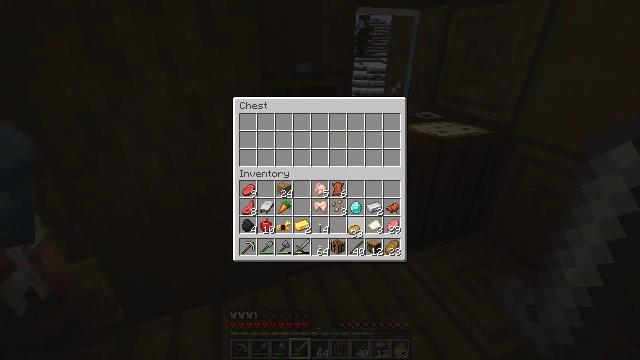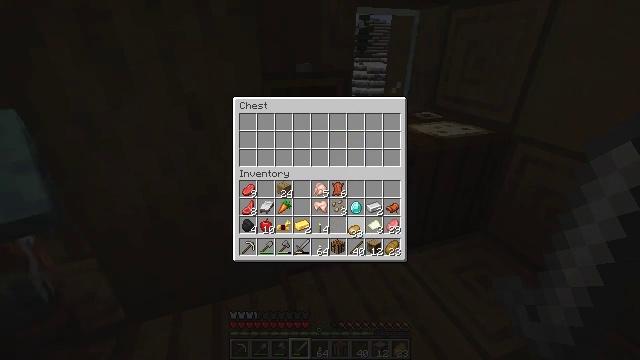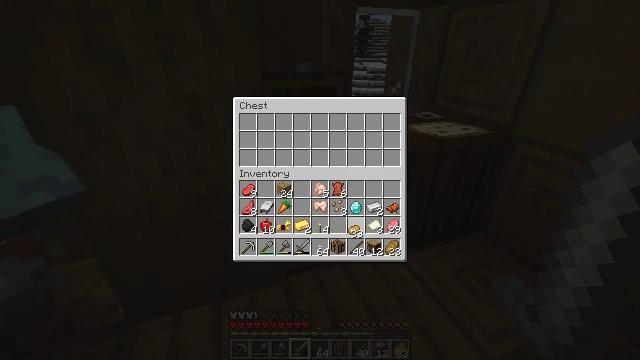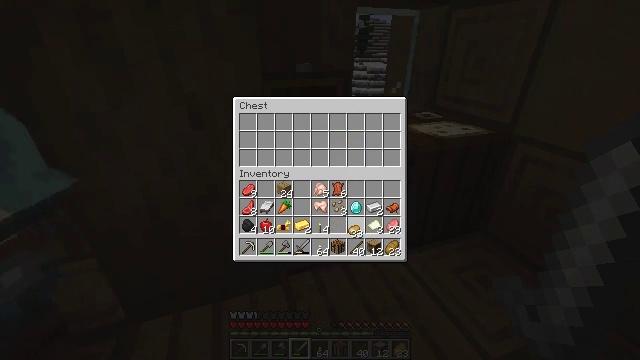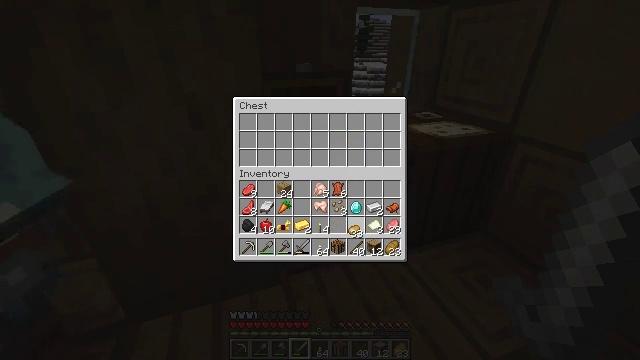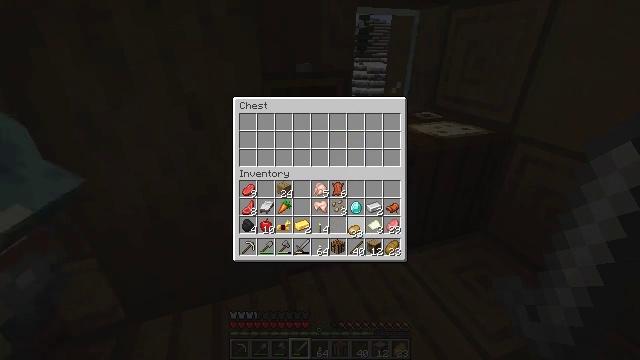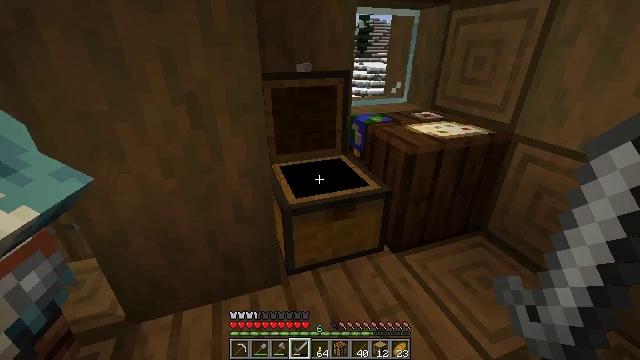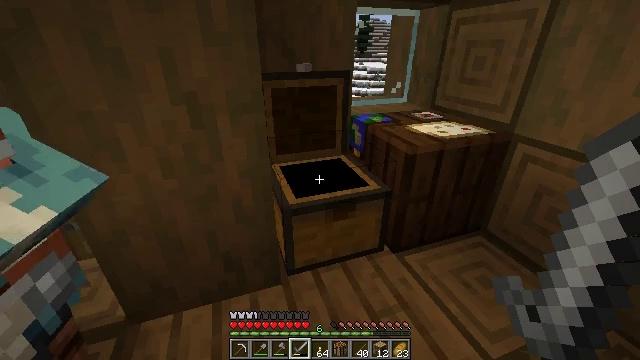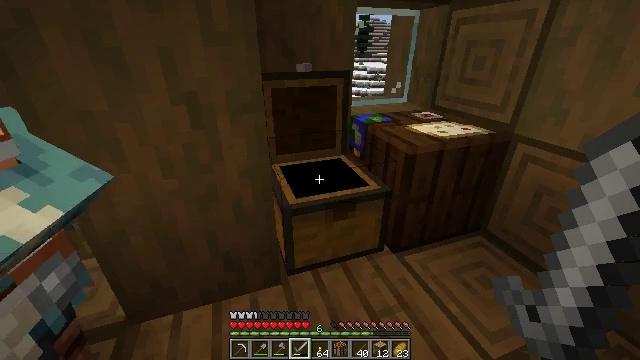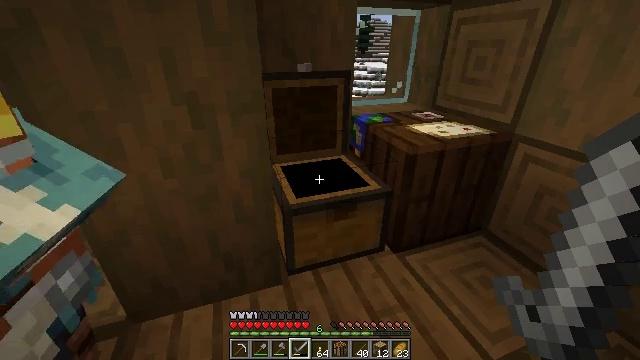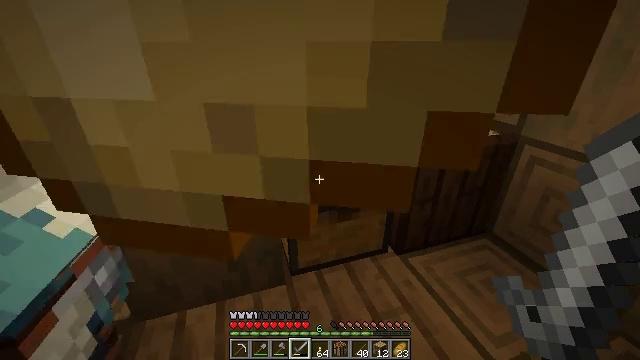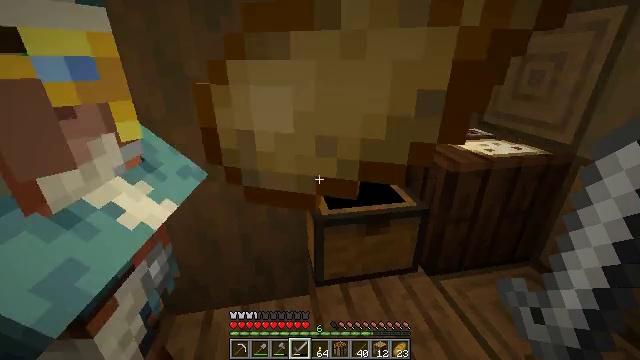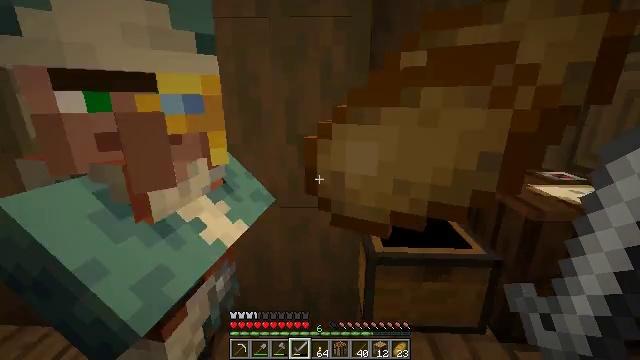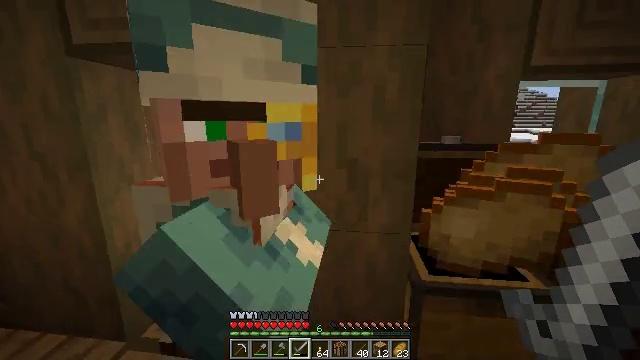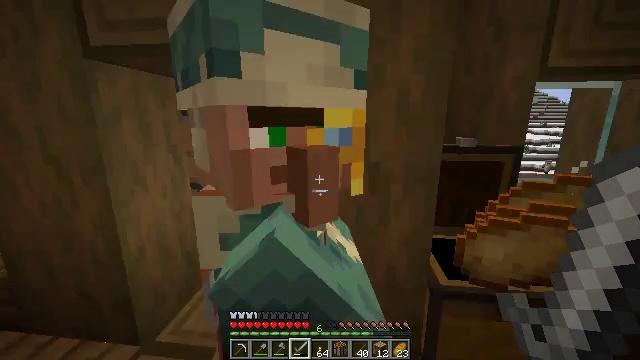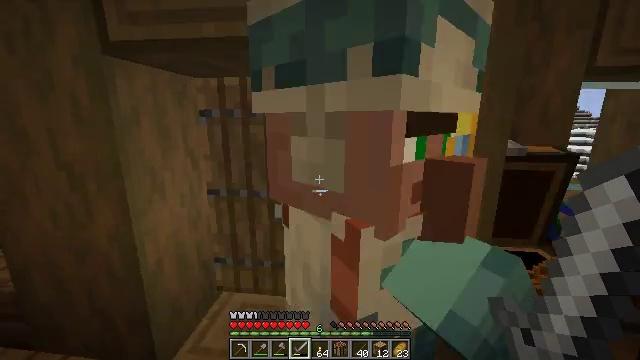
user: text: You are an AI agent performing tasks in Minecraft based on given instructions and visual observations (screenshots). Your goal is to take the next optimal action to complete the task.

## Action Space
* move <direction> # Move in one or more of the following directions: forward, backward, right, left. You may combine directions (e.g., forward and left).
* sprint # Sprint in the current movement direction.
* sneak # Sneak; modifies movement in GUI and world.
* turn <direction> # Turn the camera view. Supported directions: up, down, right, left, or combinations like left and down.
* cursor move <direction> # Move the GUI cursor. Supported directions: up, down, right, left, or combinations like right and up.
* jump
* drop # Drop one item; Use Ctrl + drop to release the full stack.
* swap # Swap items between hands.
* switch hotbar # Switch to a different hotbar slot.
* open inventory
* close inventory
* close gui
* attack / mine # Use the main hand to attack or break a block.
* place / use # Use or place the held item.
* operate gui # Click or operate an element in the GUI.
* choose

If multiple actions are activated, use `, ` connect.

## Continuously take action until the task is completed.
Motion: motion action
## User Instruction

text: Punch the spruce leaves to get saplings.
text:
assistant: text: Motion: no_op
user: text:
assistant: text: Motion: operate gui
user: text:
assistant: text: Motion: operate gui
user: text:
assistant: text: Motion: operate gui
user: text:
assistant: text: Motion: operate gui
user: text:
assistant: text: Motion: no_op
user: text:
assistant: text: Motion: close gui
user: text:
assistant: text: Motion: no_op
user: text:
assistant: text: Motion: no_op
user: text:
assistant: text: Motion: no_op
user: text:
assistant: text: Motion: turn left and up
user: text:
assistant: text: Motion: move left, turn left and up
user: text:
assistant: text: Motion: move left, turn left and up
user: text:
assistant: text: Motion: move forward and move left
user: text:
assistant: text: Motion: move forward and move left
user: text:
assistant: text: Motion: move forward and move left
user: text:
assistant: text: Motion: move forward
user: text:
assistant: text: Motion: move forward
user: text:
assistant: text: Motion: move forward, turn right
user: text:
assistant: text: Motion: move forward, turn right
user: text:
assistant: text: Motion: move forward, turn right
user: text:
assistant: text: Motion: move forward
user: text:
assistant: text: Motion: move forward
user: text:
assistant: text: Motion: move forward
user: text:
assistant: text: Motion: move forward
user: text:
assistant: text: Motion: move forward
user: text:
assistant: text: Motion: move forward, use / place
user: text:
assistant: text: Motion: move forward, use / place
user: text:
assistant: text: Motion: move forward, use / place
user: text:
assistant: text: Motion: move forward